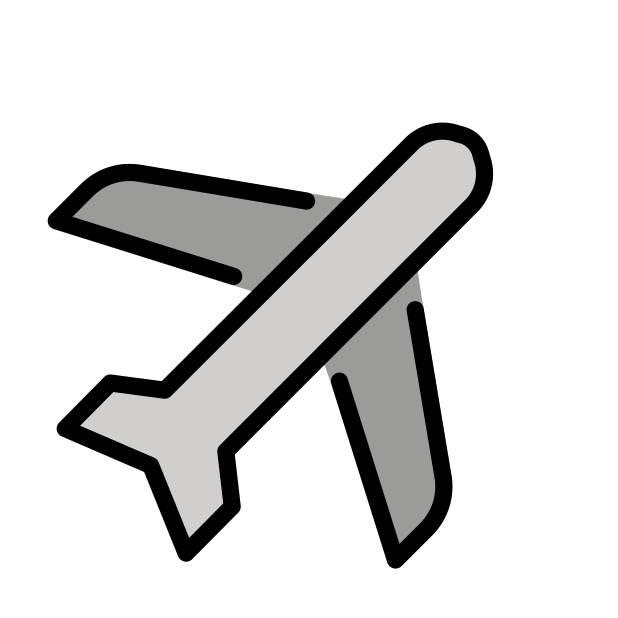
airplane